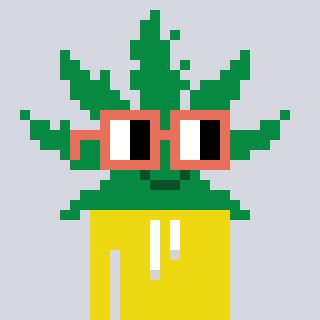
a pixel art character with square orange glasses, a weed-shaped head and a yellow-colored body on a cool background